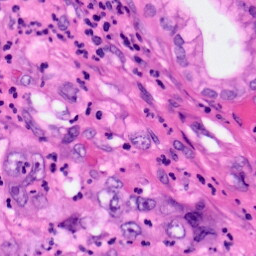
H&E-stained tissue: Pancreatic